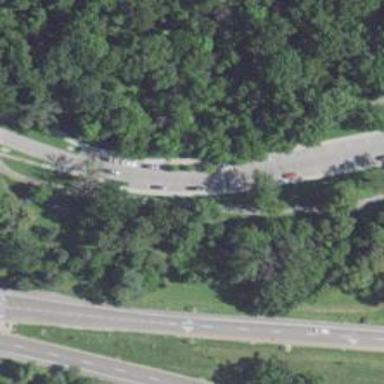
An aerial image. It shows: Cycleway.